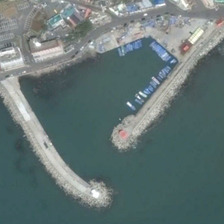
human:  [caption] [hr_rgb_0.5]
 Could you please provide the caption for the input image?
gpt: some boats are in a port near some buildings .

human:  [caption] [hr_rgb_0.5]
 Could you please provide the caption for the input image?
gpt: some boats are in a port near some buildings .

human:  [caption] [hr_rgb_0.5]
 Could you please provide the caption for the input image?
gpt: some boats are in a port near some buildings .

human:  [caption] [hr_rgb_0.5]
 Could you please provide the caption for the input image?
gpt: some boats are in a port near some buildings .

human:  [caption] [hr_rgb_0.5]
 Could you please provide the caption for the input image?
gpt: some boats are in a port near some buildings .